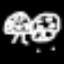
Label: mushroom